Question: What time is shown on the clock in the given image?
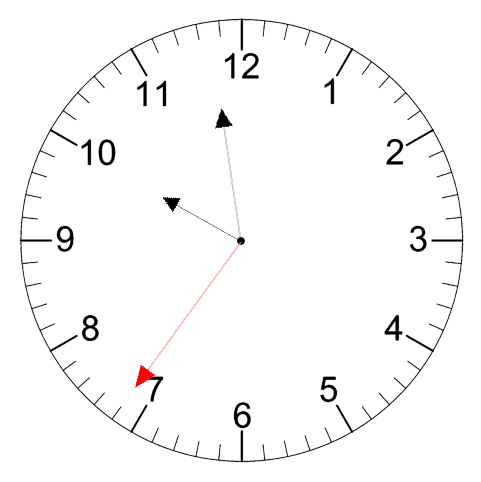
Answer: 09:58:36